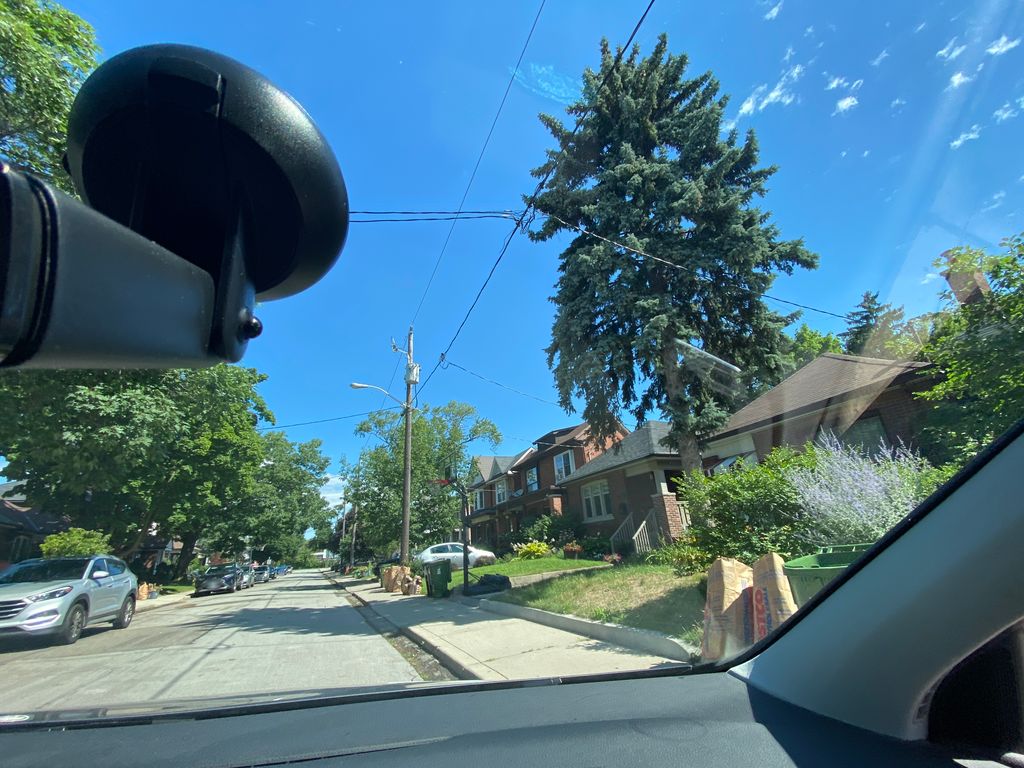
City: toronto